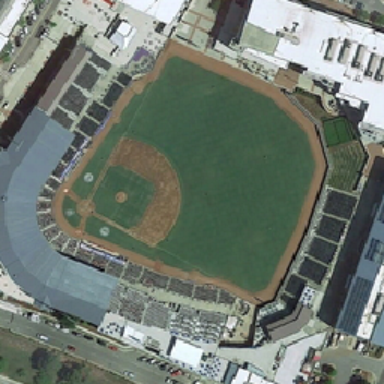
There is a stadium in this land .